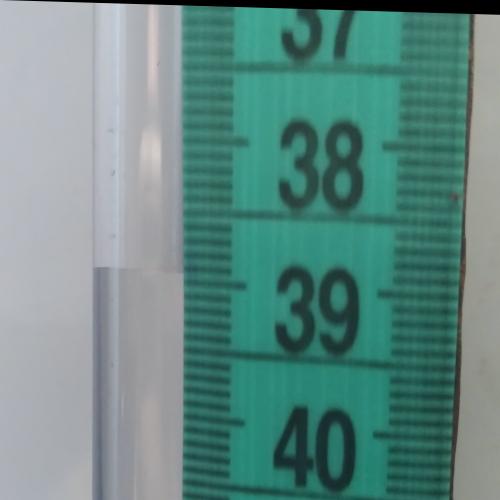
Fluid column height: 38.9 cm